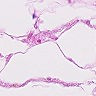
Metastatic tissue present: no